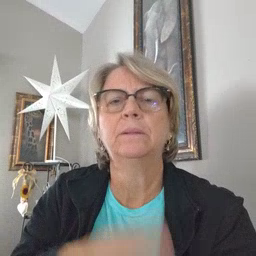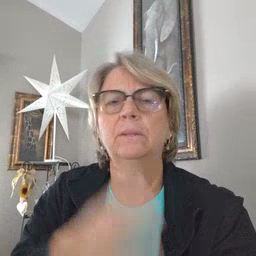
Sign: night